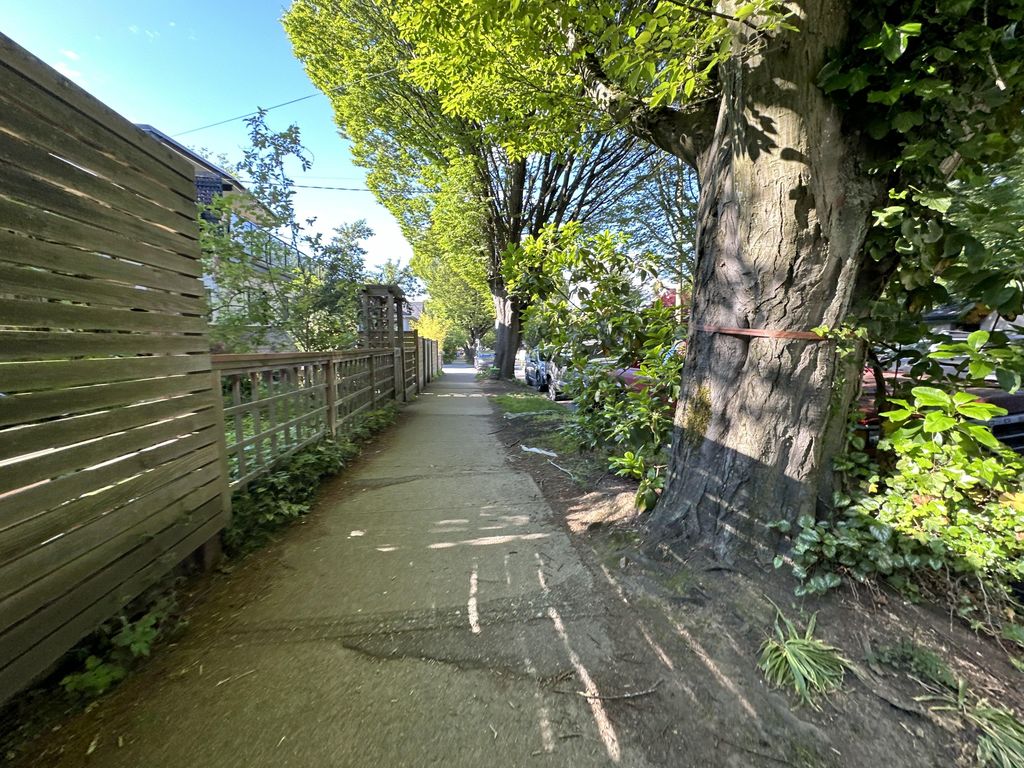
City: vancouver